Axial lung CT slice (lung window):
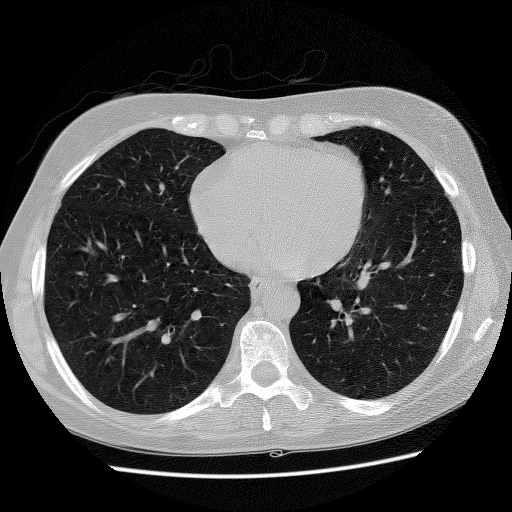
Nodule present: yes
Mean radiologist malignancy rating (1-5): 2